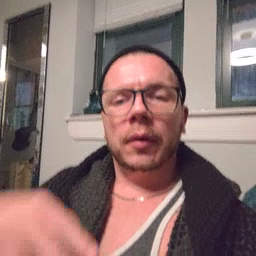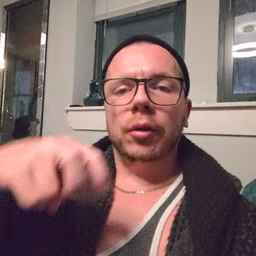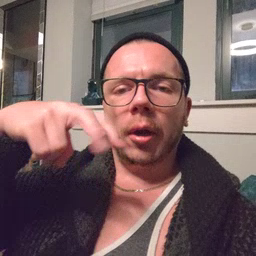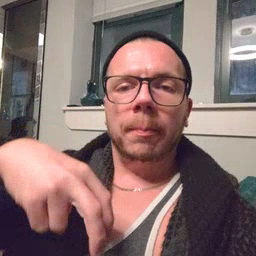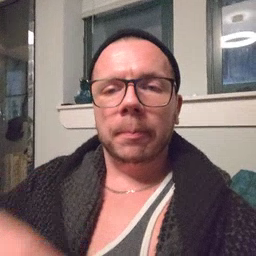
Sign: jump